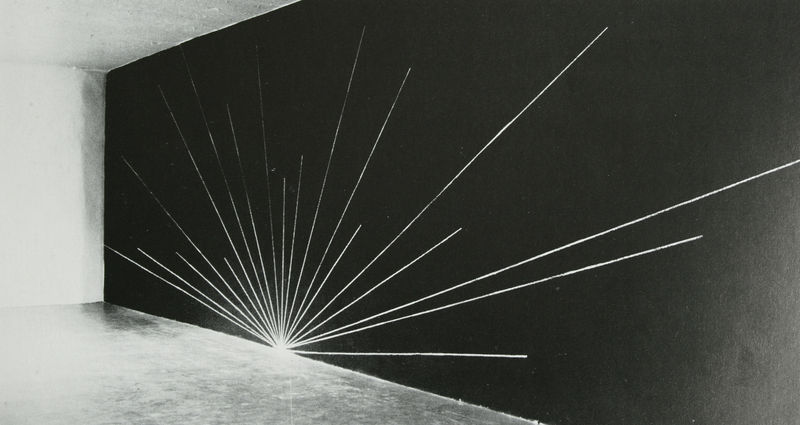
Titel: Four-part drawing on black walls
Künstler: Sol Lewitt
Schlagwörter: dunkel, weiß, grau, hell, lampe, licht, raum, schwarz, wand, innenraum, natur, sonnenaufgang, sonne, boden, decke, ecke, fußboden, abstrakt, modern, mauer, linien, dekor, foto, wände, explosion, strahlen, linie, symmetrisch, strahl, kasten, photo, zentrum, museum, sol, wandbild, soleil, peinture, geometrie, lewitt, installation, lumiere, box, winkel, radial, abstrait, lignes, moderne, sol lewitt, environment, art contemporain, witt, laser, bauer, le sol, lewitt sol, morellet, morrelllet, schwitters, sinnenuntergang